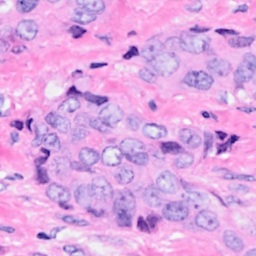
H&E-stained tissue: Breast